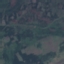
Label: HerbaceousVegetation